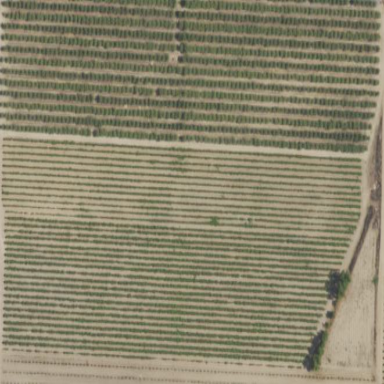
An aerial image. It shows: Vineyard.